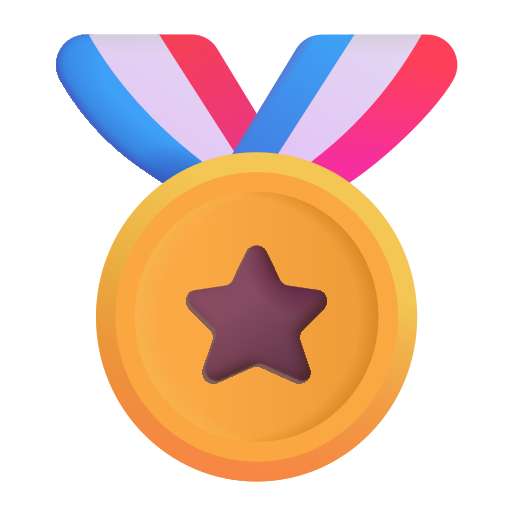
sports medal color